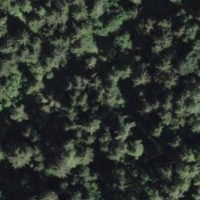
EUNIS habitat code: 43
Species observed at this site:
Aegopodium podagraria
Pararge aegeria